Aerial crown-view tile of a tropical tree (Barro Colorado Island, Panama), acquired 20250715:
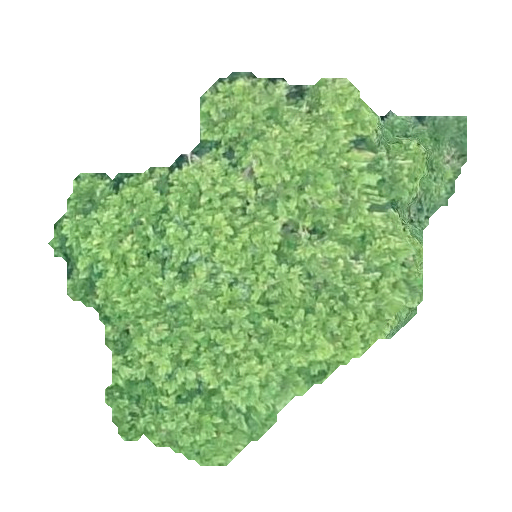
Species: Platypodium elegans
GBIF accepted scientific name: Platypodium elegans
Crown area: 149.892 m²